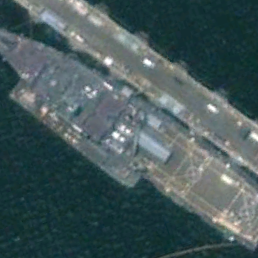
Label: combat